Question: I'm trying to align two ASPx elements in a same table cell. Here are my aspx code :
'''
<table>
<tr>
<td>Select customer:</td>
<td style="white-space:nowrap;">
<dx:ASPxTextBox ID="txtCust" runat="server" Width="220px" Height="46px"></dx:ASPxTextBox>
<dx:ASPxButton ID="btnSearch" runat="server" Text="Search" Image-Url="~/IMG/search32.png" OnClick="btnSearch_Click" UseSubmitBehavior="true" />
</td>
</tr>
</table>
'''
Here's what I'm trying to do in my CSS :
'''
#btnSearch
{
display:inline;
}
#txtCust
{
display:inline;
}
'''
As I'm pretty new in CSS, I'm aware that it's not enough but I still have no clue about what to do to get my two objects aligned in the same cell. Any idea guys?
EDIT : Here's what I'm getting... I'd like my search button to be align on the same line that my textbox.

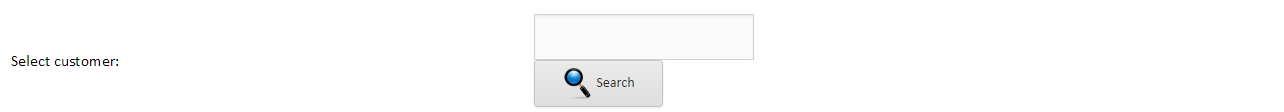
Answer: The collective width of the two elements is more than the width of the '<td>' element. This is causing it to wrap the second element to a new line.